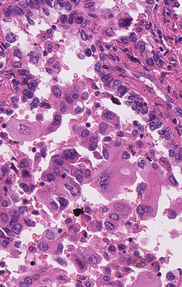
Tumor epithelial tissue: yes
Tumor-associated stroma tissue: yes
Normal tissue: no